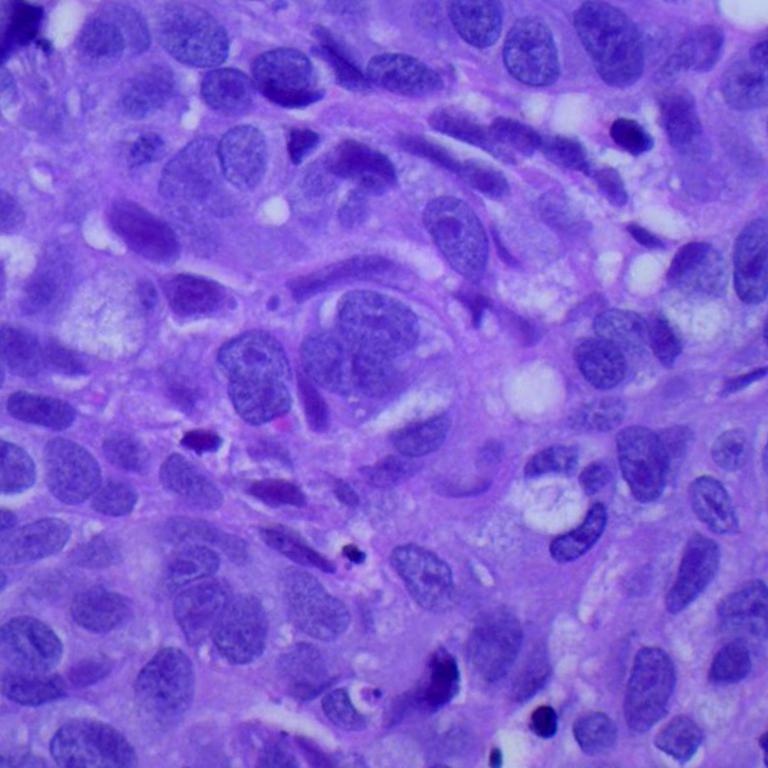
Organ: lung
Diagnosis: squamous carcinomas